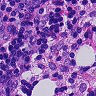
Metastatic tissue present: no